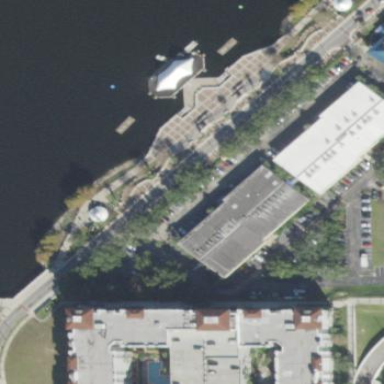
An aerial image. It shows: Commercial building.